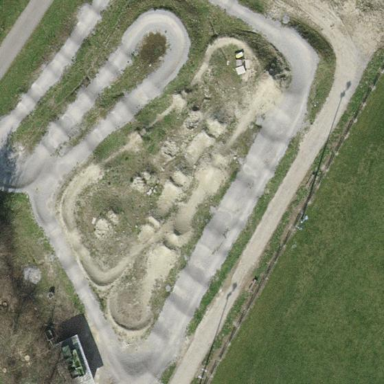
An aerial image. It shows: Pump track for cycling on pitch designated for leisure land.